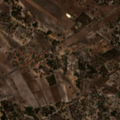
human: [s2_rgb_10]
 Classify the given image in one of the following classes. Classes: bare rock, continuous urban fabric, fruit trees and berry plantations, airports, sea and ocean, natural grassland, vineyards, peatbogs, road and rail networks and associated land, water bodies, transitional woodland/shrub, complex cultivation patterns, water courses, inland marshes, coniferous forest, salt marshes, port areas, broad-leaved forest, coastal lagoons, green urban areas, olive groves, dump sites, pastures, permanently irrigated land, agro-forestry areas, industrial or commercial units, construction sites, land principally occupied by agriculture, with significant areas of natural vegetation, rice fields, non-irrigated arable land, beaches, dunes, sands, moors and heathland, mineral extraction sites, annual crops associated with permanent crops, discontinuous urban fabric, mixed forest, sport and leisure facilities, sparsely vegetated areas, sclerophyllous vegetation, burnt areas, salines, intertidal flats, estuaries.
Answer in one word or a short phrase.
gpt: non-irrigated arable land, pastures, complex cultivation patterns, mixed forest